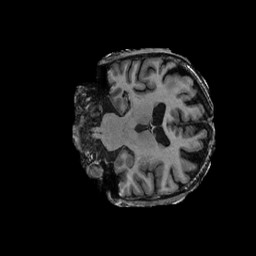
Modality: T1w
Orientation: coronal
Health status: ill
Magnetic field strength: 3 T